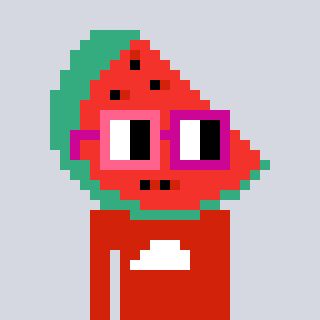
a pixel art character with square pink and red glasses, a watermelon-shaped head and a red-colored body on a cool background